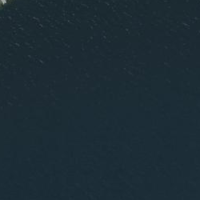
EUNIS habitat code: 14
Species observed at this site:
Quercus pubescens